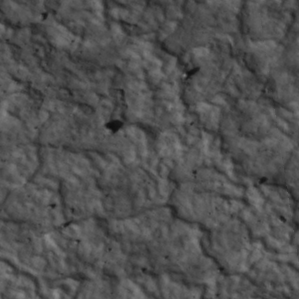
Label: non_frost